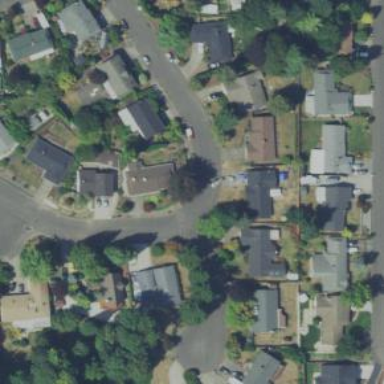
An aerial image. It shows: Residential road with sidewalk on the left side.